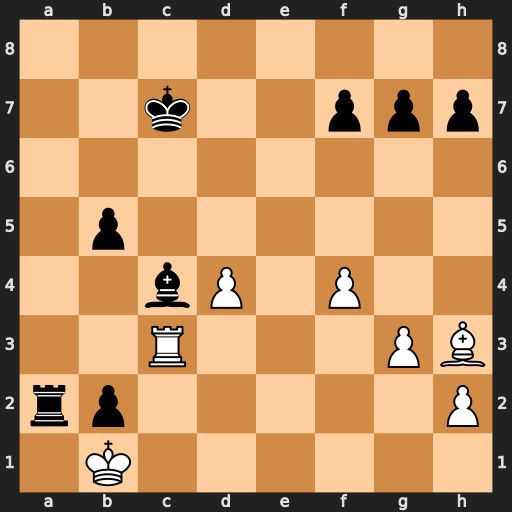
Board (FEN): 8/2k2ppp/8/1p6/2bP1P2/2R3PB/rp5P/1K6
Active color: w
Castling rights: -
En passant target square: -
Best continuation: Rxc4+ bxc4 Kxa2